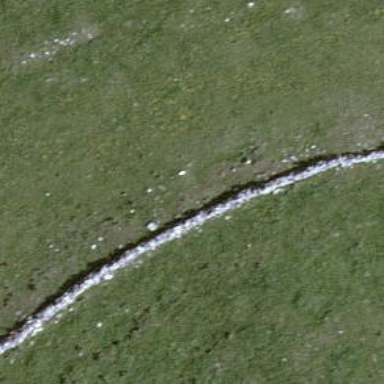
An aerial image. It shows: Wall barrier.